Question: What is the value of this measurement?
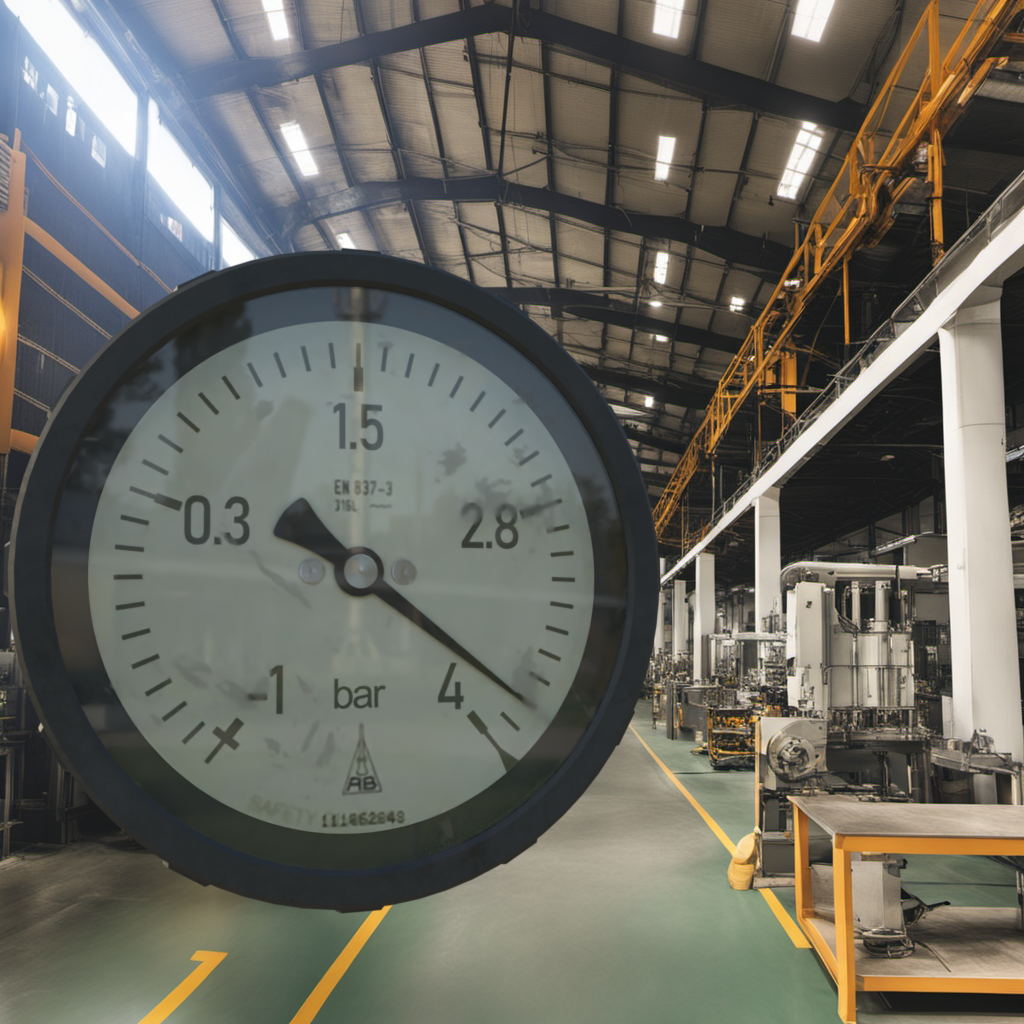
Answer: The result is 3.82
Question: What is the value range of this measurement?
Answer: The range is from -1 to 4
Question: What is the minimum and maximum reading range of this measurement?
Answer: The minimum value is -1 and the maximum value is 4